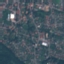
Land use / land cover: Residential